Interaction volume radius: 5 \u00c5
Interaction volume height: 30 \u00c5
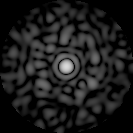
Disorder parameter: 0.8052